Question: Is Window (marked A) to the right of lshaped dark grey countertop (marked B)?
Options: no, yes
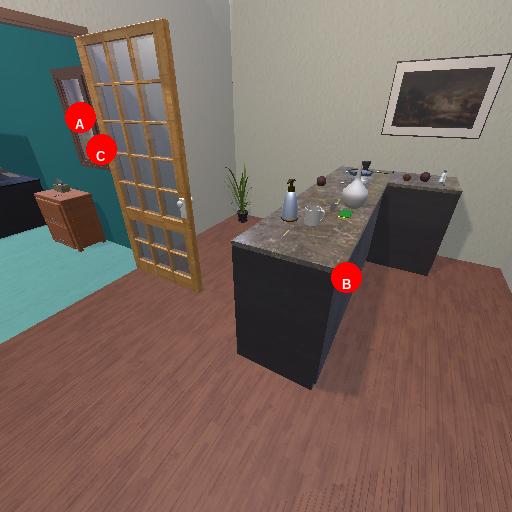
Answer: no